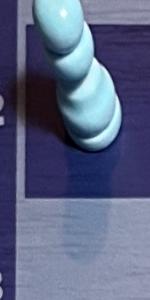
Label: Empty